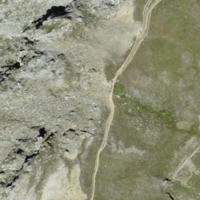
EUNIS habitat code: 31
Species observed at this site:
Ranunculus glacialis